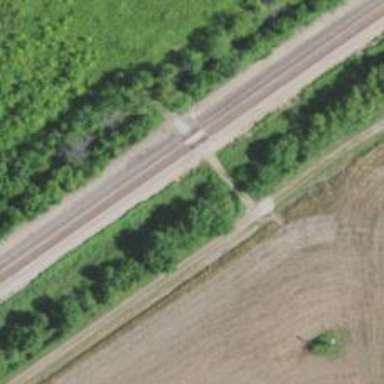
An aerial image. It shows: Uncontrolled level crossing for railway.